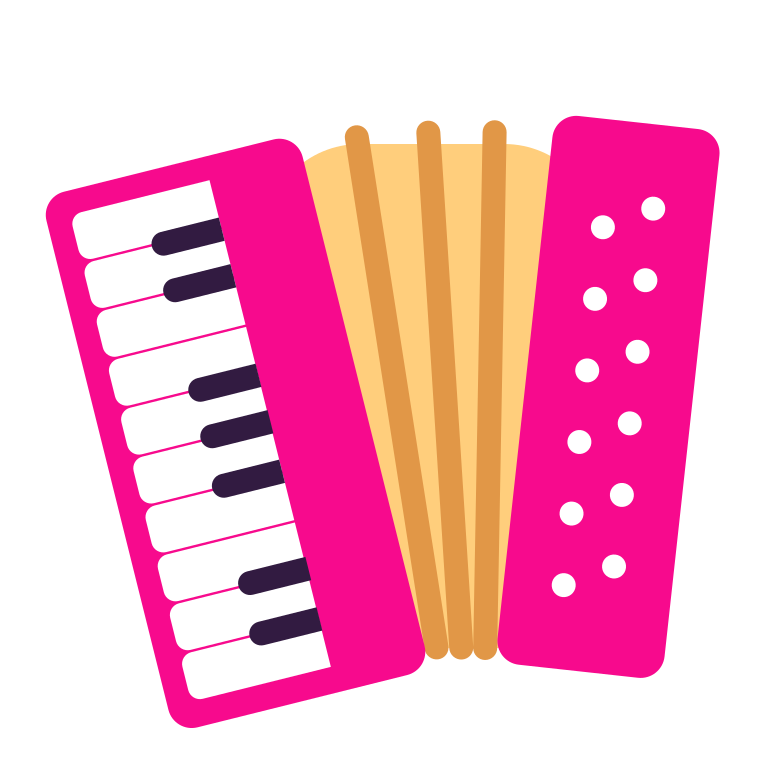
accordion flat